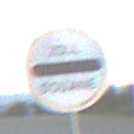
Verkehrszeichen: Zollstelle
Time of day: SunriseSunset
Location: Outdoor (Nature)
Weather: PartlyCloudy
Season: NotSpecified
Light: Natural